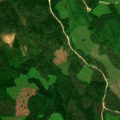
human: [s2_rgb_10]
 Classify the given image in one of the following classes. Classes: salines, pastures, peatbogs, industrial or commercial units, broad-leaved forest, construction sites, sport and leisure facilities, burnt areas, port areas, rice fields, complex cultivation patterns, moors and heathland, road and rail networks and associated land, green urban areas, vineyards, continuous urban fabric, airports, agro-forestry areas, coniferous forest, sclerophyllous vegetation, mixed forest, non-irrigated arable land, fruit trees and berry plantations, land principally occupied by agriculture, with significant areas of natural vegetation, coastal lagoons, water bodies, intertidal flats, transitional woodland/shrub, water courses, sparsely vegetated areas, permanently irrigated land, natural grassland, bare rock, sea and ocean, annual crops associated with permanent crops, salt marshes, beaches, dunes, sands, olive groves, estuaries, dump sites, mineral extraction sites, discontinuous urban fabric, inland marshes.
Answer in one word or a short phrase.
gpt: coniferous forest, mixed forest, transitional woodland/shrub